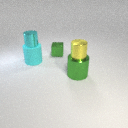
large cyan rubber cylinder in front of small green metal cube